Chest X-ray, AP view. Patient: 55 years old, sex F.
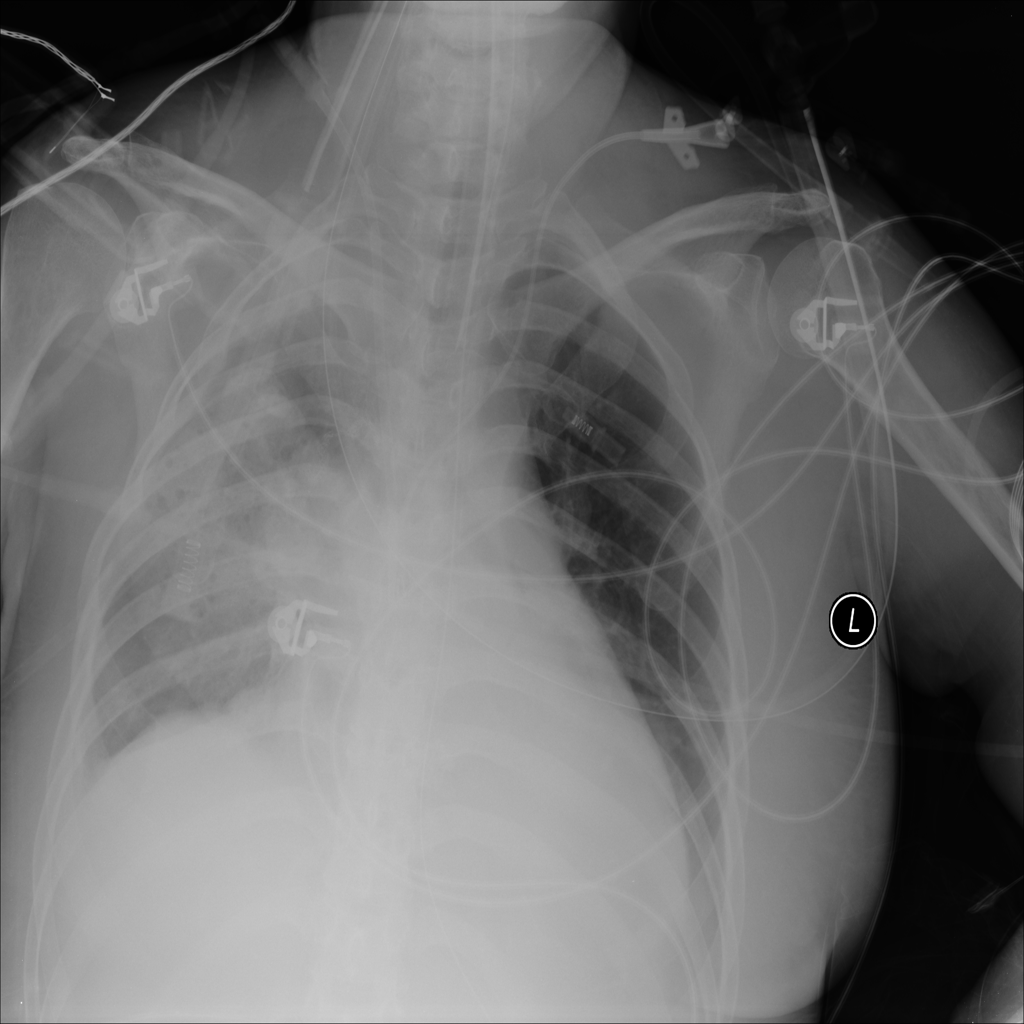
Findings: No Finding